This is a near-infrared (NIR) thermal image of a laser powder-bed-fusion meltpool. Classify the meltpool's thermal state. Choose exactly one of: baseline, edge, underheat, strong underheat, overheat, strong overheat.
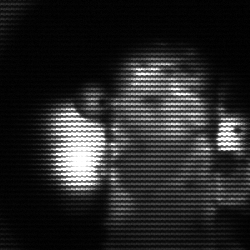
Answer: strong underheat